Question: Using the Office 2010 suite, I have a PowerPoint presentation where all the charts are linked to an Excel workbook. In order to move the presentation and/or workbook to another directory, all the links must be updated to point to the new workbook location. To do so, I've written the following code which resides in a standard code module in PowerPoint:
'''
Private Sub RedirectLinks()
Dim Source As String
Dim Dest As String
Dim Action As Integer
If InStr(1, ActivePresentation.Path, "Dev") > 1 Then
Action = MsgBox("Changing pointers to PRODUCTION", vbOKCancel)
Source = "Dev"
Dest = vbNull
Else
Action = MsgBox("Changing pointers to DEVELOPMENT", vbOKCancel)
Source = "Templates"
Dest = "Dev\Templates"
End If
If Action = vbOK Then
Dim SL As Slide
Dim SH As Shape
Dim Top As Double
Dim Left As Double
Dim Width As Double
Dim Height As Double
For Each SL In ActivePresentation.Slides
SL.Select
For Each SH In SL.Shapes
SH.Select
If SH.Type = msoLinkedOLEObject Then 'when we find a linked one
Top = SH.Top
Left = SH.Left
Width = SH.Width
Height = SH.Height
SH.LinkFormat.SourceFullName = Replace(SH.LinkFormat.SourceFullName, Source, Dest)
SH.Top = Top
SH.Left = Left
SH.Height = Height
SH.Width = Width
End If
Next
Next
End If
If InStr(1, Dest, "dev") > 0 Then
Action = MsgBox("About to OVER WRITE the Dev copy with this one." & vbCrLf & "Click 'Cancel' to prevent this and save manually", vbOKCancel, "OVER WRITE WARNING!!")
Else
Action = MsgBox("About to OVER WRITE the PRODUCTION copy with this one." & vbCrLf & "Click 'Cancel' to prevent this and save manually", vbOKCancel, "OVER WRITE WARNING!!")
End If
If Action = vbOK Then
ActivePresentation.SaveAs Replace(ActivePresentation.Path, Source, Dest) & ActivePresentation.Name
End If
End Sub
'''
The code executes just fine, however, I frequently get this message box popping up from Excel when it is executing the 'SH.LinkFormat.SourceFullName = Replace(SH.LinkFormat.SourceFullName, Source, Dest)' line.

Items of note:
1. The workbook in question is actually closed - I know that it's not open by anyone else (I'm the only one who usually uses it, and the other person who's in there isn't in the office this morning).
2. It claims the file is locked by 'another user' which is actually me. I can often get this warning by closing the workbook, then immediately reopening it. I don't know if it's a network latency issue (file resides on a server, not locally), or what, but after a few moments of using the workbook, I'll get the workbook is now available for read-write message.
3. I don't get this warning every time it tries to execute the line that sets the .SourceFullName. Sometimes I'll get it most times, sometimes I won't get it at all, sometimes I'll get it on occasion.
4. Despite my thoughts of network lag, it doesn't matter how quickly or slowly I debug through the code, I'll get this message at random times.
5. Flagging either new or old workbooks as Read-only at the OS level does not seem to improve the situation. However, flagging both seems to get me 2 warnings for each replacement line execution.
Does anyone have any suggestions on how to resolve this?
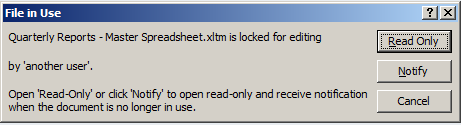
Answer: I've run into odd behaviors when code in PPT opens a PPTM and my Macro security settings are anything tighter than "Open any fool thing". Try dialing your macros security in PPT and Excel as low as they'll go, just as a test, and see if that eliminates the problem.
If anyone knows of a way to set the security options on the fly and reset them after, that'd be even better. It might be possible to do that via the registry prior to doing anything that'd invoke XL.